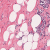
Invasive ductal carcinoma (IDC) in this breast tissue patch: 0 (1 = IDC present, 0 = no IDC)